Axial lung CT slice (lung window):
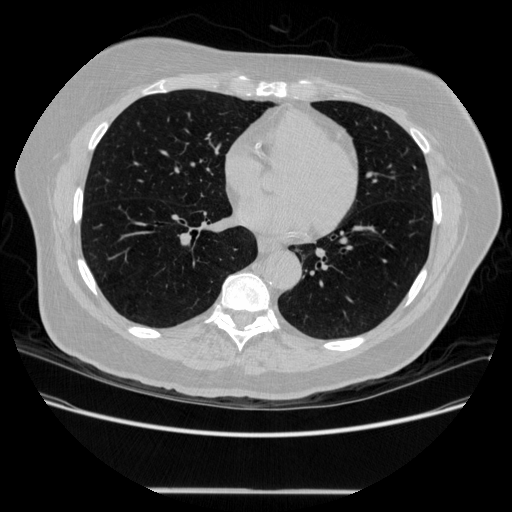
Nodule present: yes
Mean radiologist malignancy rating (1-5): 1.5